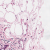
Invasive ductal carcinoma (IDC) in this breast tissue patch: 0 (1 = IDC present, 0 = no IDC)